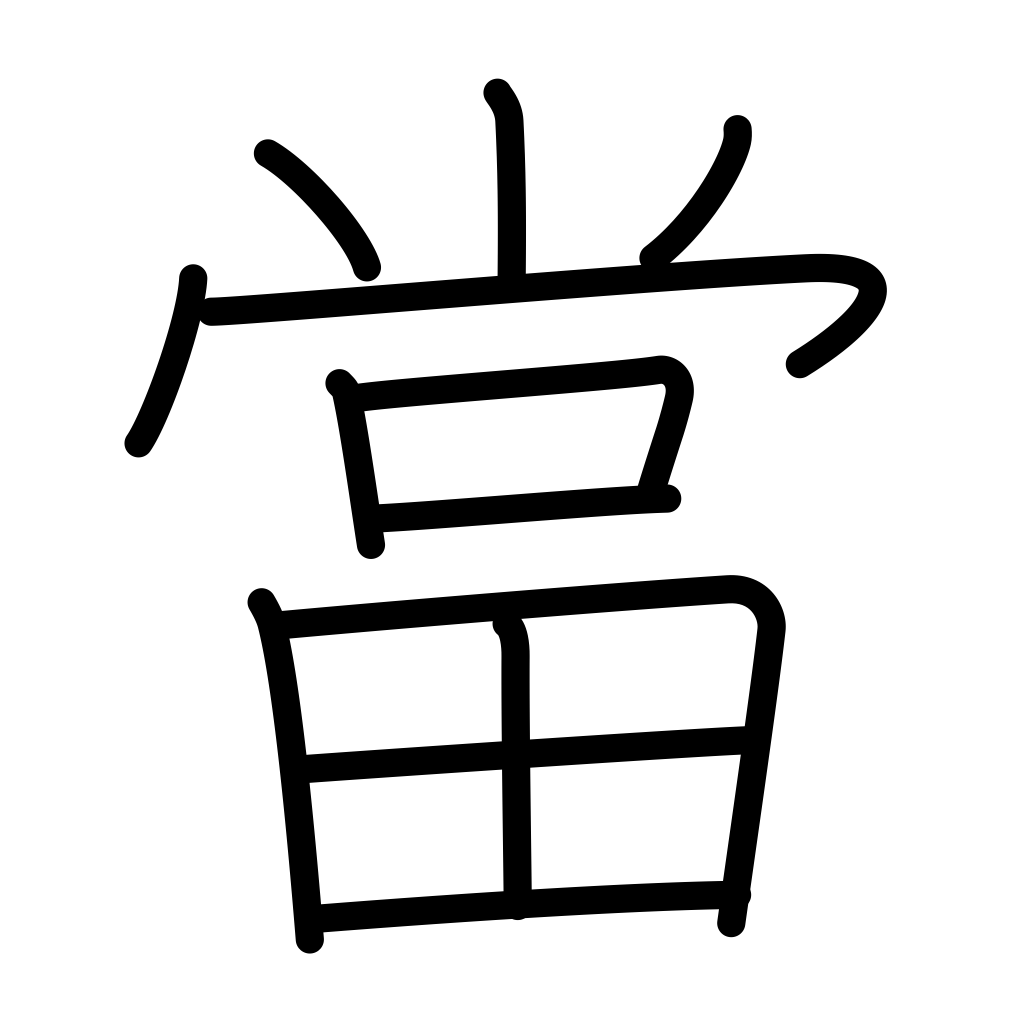
Meaning: bear, accept, undertake, just